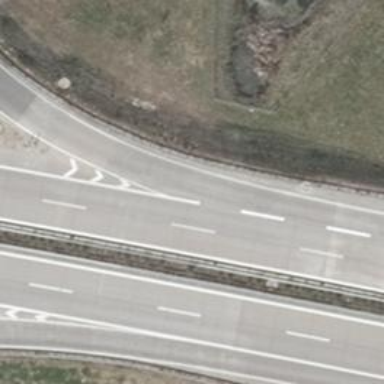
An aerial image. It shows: Motorway junction.